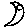
Label: moon